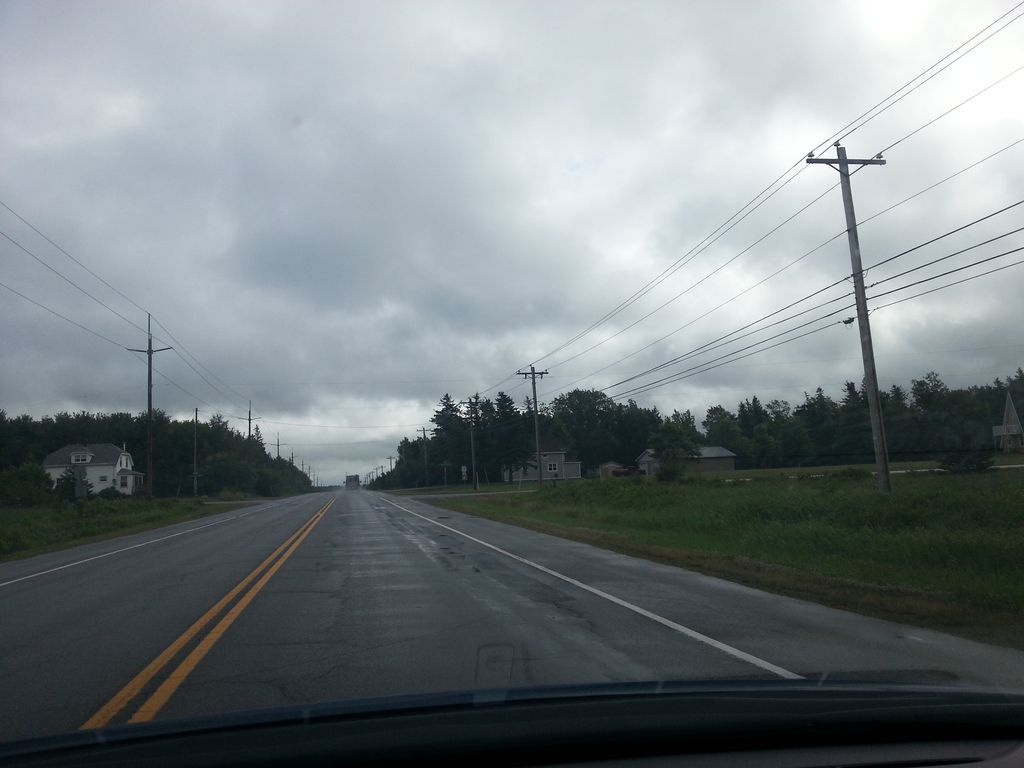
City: charlottetown